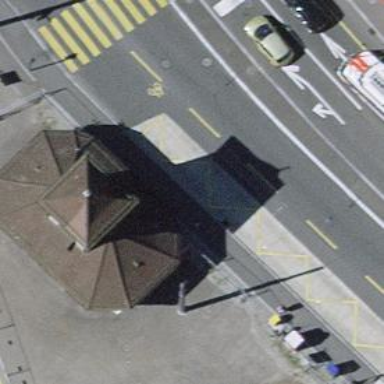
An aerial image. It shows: Post box is visible.